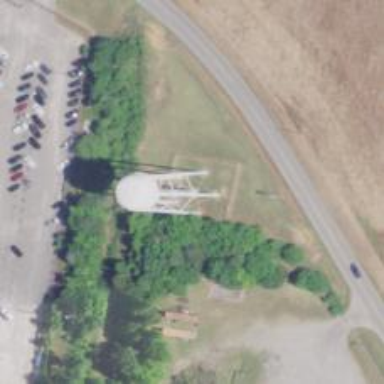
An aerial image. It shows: Water tower that is man-made.